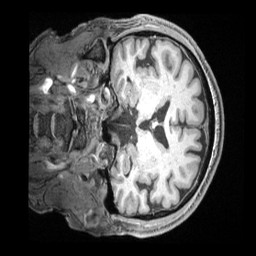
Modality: T1w
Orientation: coronal
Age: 71
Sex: male
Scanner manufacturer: siemens
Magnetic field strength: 3 T
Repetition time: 2.5 s
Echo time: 0.00222 s